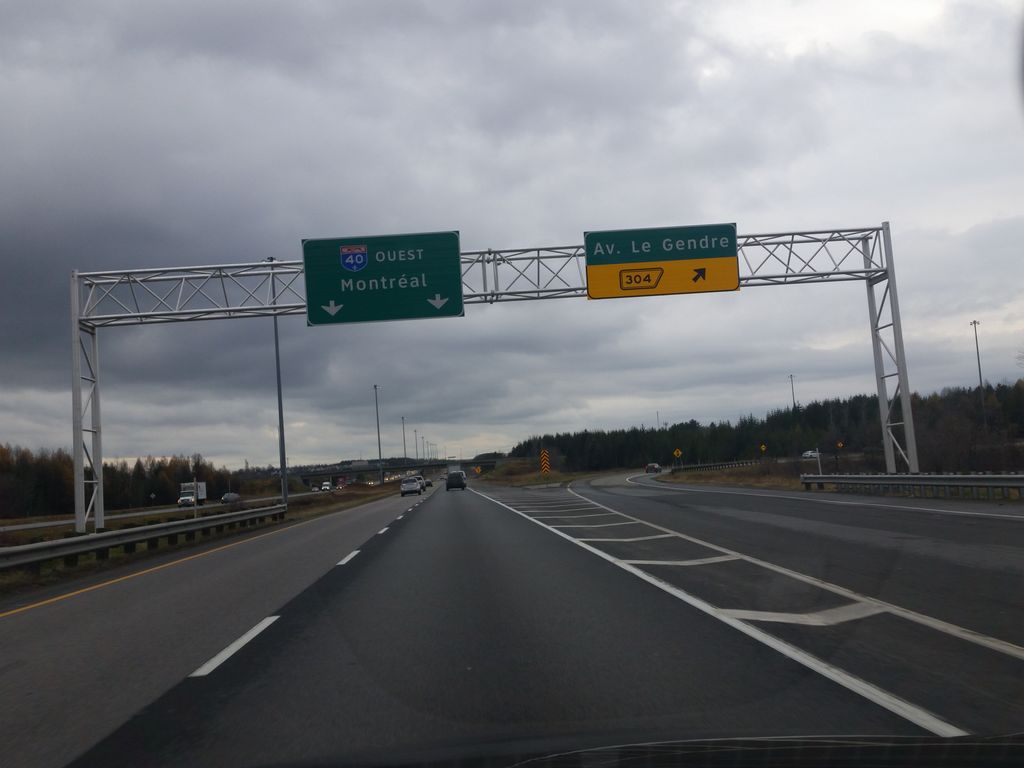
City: quebec_city